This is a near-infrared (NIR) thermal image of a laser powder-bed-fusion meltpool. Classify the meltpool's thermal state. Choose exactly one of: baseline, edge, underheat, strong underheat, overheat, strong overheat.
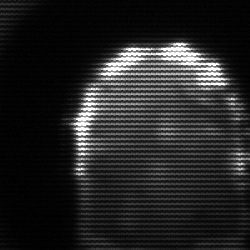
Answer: baseline